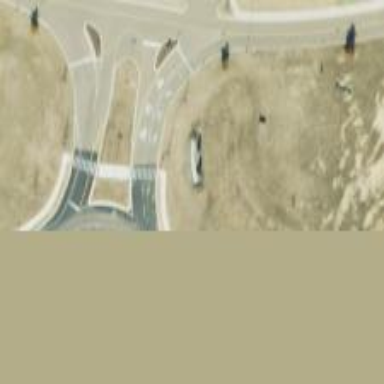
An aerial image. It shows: Roundabout at tertiary road junction.